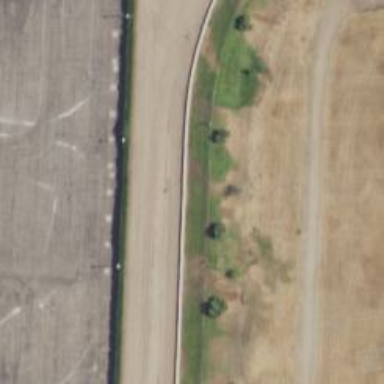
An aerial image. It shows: Track designed for horse racing in leisure land setting.